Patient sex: F
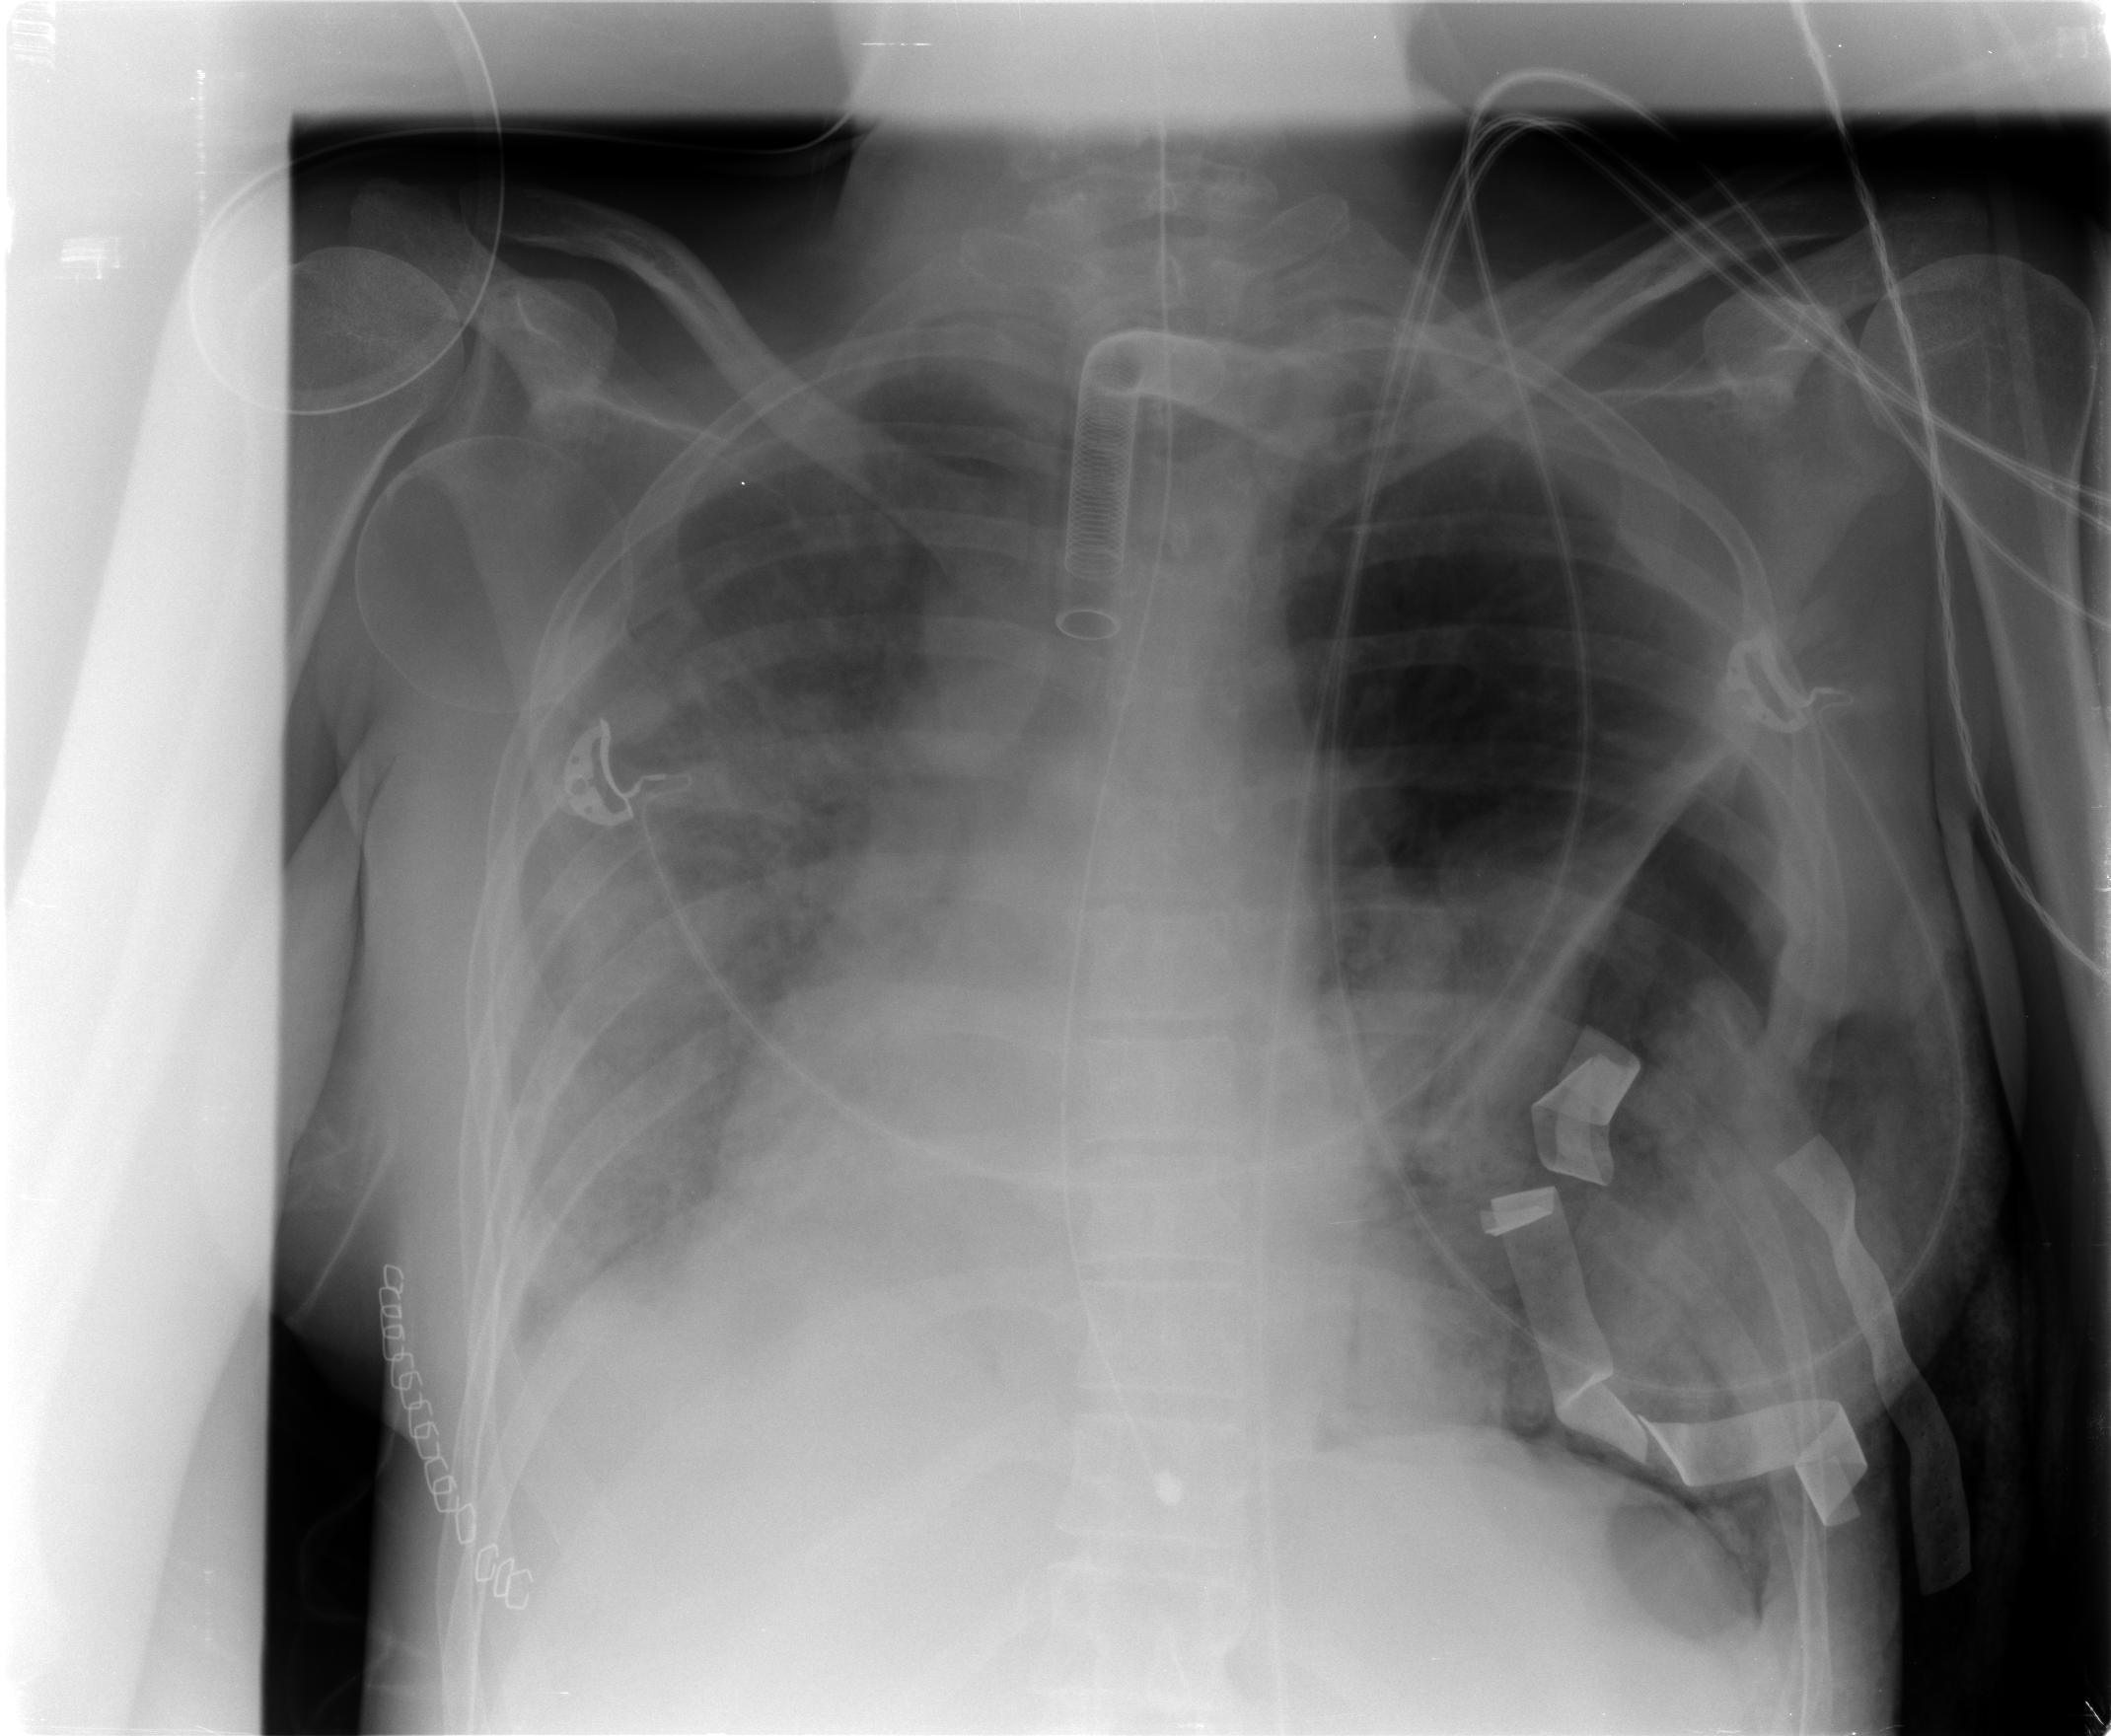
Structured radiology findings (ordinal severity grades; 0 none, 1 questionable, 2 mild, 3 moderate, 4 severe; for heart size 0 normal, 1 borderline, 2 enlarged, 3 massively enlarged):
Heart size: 1
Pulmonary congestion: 1
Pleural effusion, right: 2
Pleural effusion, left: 0
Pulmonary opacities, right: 3
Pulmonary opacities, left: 1
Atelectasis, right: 2
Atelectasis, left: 2